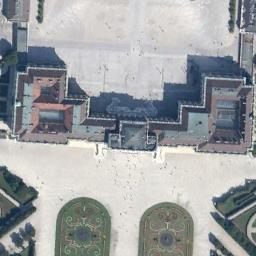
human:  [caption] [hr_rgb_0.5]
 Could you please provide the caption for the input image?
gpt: Two meadows are beside the palace .

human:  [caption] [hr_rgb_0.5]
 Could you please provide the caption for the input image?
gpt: The palace is on the open place .

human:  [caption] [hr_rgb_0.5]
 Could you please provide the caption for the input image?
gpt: The roof of this palace is black and there is a white vacant lot in front of the palace .

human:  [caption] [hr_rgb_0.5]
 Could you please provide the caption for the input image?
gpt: The palace with a tower is surrounded by two squares .

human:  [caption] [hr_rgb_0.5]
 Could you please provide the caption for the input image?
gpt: There are green lawns beside the palace .